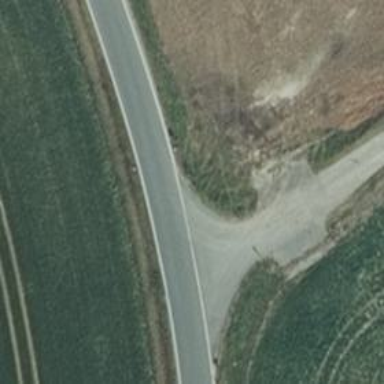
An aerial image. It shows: Junction on tertiary road.